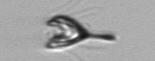
Label: Pyramimonas_longicauda